Interaction volume radius: 5 \u00c5
Interaction volume height: 30 \u00c5
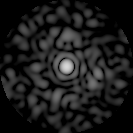
Disorder parameter: 0.8284